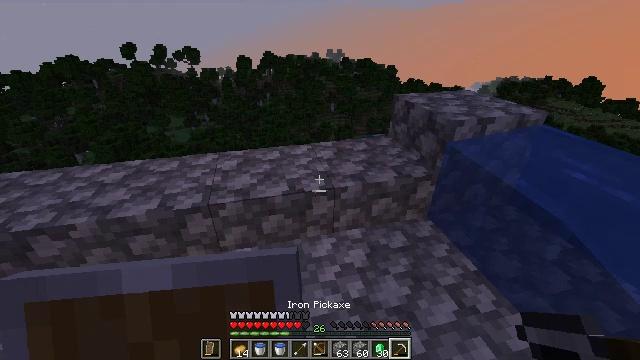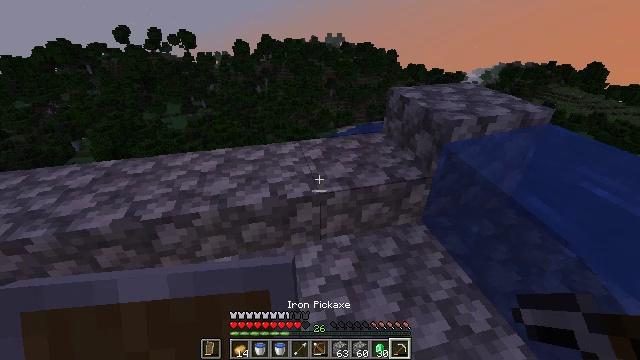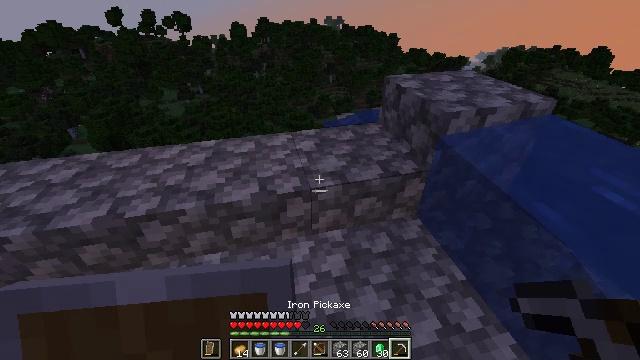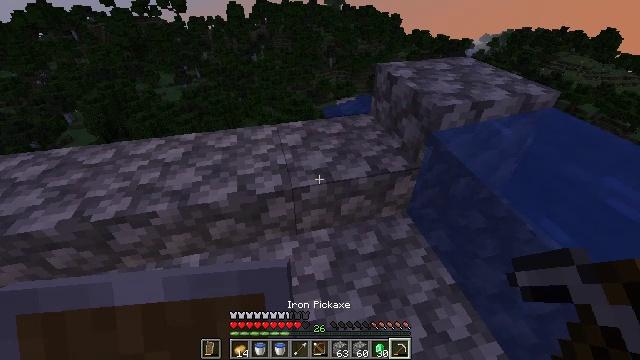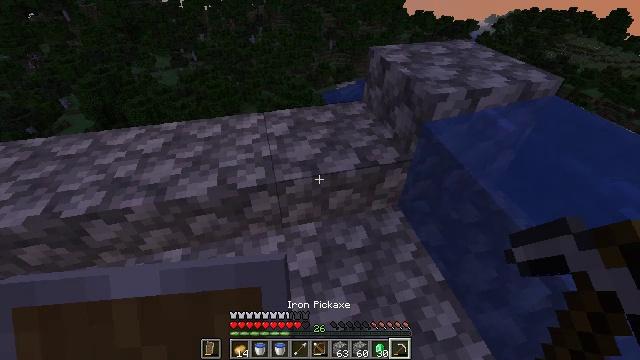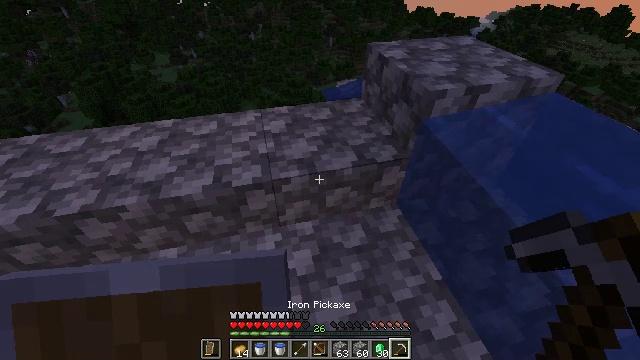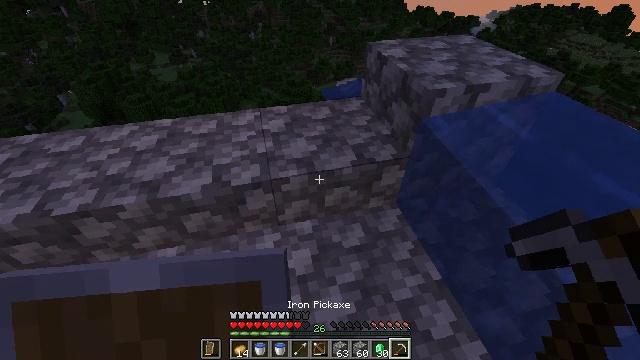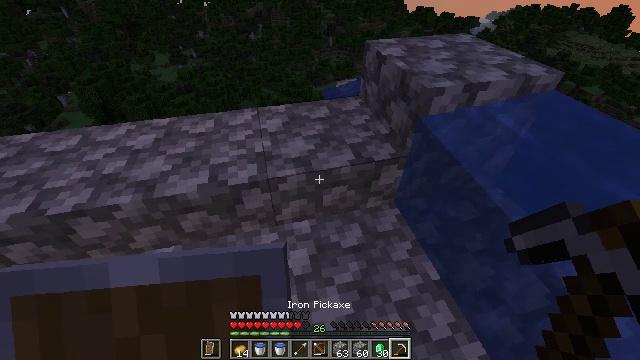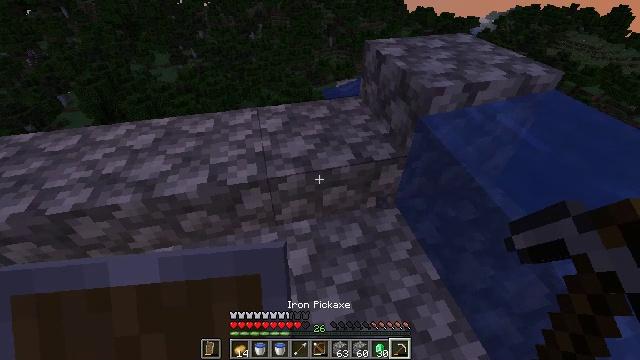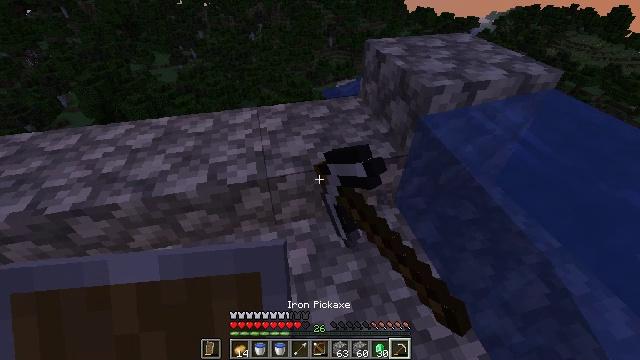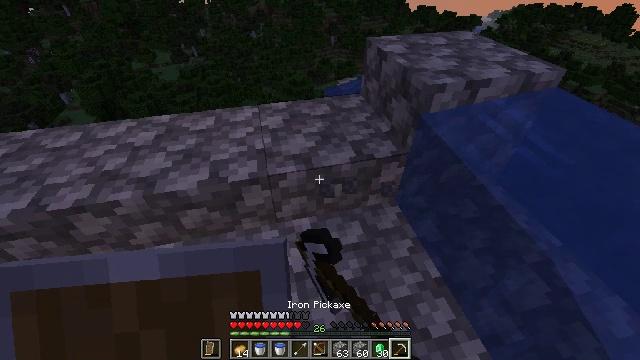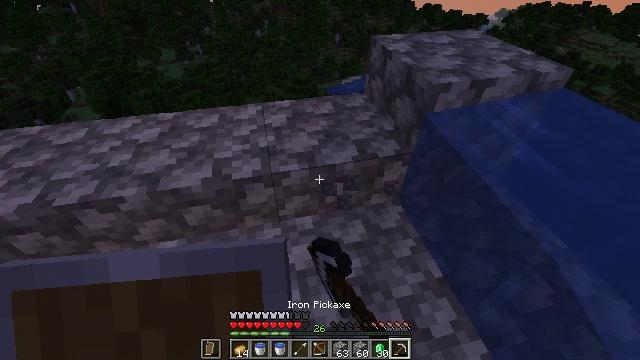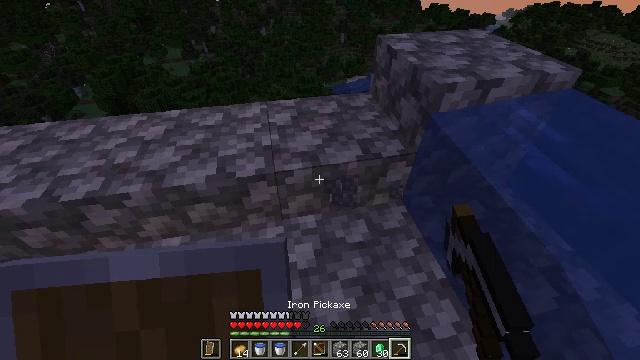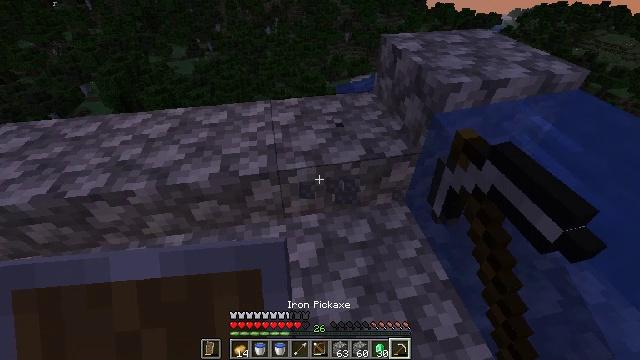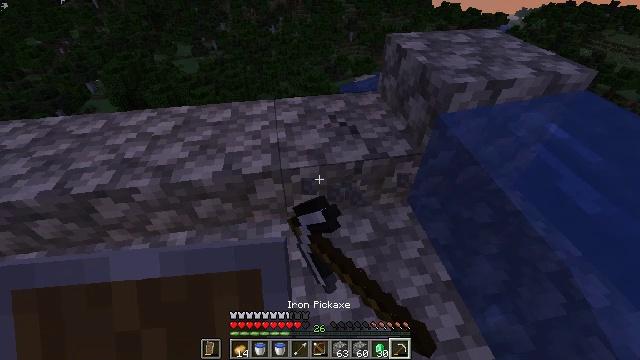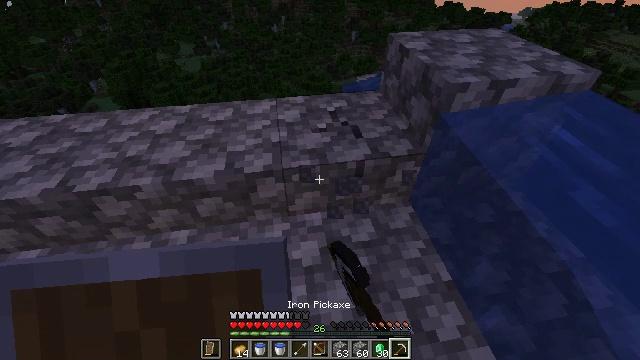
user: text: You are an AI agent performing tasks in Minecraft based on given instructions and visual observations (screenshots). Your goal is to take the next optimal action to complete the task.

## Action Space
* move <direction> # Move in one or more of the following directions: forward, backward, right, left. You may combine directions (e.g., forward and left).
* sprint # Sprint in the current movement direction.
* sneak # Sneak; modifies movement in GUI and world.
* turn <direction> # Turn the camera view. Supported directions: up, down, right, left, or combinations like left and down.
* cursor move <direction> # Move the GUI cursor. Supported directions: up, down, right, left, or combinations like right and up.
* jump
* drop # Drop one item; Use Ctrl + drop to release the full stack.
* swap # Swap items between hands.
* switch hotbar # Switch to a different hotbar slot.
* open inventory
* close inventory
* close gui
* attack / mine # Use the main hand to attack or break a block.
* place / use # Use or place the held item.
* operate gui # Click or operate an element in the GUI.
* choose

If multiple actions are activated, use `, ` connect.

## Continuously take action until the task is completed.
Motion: motion action
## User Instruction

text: Remove the cobblestone slab with a tool.
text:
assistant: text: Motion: move forward and move right, turn down
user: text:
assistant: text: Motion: move forward and move right, turn down
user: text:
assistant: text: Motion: turn down
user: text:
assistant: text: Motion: turn down
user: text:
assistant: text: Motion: no_op
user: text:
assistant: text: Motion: no_op
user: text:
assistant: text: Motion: no_op
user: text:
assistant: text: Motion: attack / mine
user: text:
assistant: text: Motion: attack / mine
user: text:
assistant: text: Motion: attack / mine
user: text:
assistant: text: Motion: attack / mine
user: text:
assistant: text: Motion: turn left, attack / mine
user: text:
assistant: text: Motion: attack / mine
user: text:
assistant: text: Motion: attack / mine
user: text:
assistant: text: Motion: attack / mine
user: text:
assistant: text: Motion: attack / mine
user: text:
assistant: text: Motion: attack / mine
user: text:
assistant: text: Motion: attack / mine
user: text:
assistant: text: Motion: attack / mine
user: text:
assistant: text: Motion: attack / mine
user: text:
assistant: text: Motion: attack / mine
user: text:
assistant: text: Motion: attack / mine
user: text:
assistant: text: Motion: attack / mine
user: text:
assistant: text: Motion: attack / mine
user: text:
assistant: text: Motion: attack / mine
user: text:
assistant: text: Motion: turn left, attack / mine
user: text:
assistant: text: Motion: move left, turn left, attack / mine
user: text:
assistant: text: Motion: move left, attack / mine
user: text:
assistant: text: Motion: move left, attack / mine
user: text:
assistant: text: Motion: attack / mine